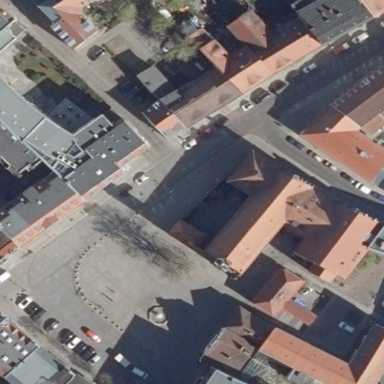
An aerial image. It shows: Civic building that serves as town hall.